Brain MRI, t2w sequence, axial 2D slice.
Patient: age 55, sex M, weight 98 kg, height 1.98 m
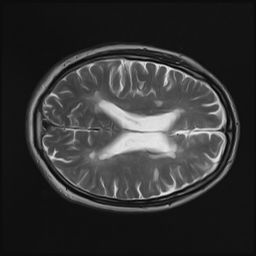